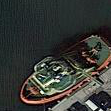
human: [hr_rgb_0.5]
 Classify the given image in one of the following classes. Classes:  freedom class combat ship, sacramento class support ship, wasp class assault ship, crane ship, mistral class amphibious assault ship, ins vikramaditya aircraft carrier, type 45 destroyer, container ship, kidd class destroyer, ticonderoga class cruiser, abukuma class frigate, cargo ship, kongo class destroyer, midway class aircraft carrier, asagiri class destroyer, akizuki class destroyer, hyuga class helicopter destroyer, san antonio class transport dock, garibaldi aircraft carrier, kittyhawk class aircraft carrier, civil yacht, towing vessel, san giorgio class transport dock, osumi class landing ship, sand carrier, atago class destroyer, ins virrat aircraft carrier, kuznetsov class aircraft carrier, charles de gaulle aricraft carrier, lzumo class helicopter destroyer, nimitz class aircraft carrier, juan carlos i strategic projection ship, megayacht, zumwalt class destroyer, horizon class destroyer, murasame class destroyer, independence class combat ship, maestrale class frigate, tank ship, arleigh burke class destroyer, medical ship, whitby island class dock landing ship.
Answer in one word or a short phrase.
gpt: Towing vessel